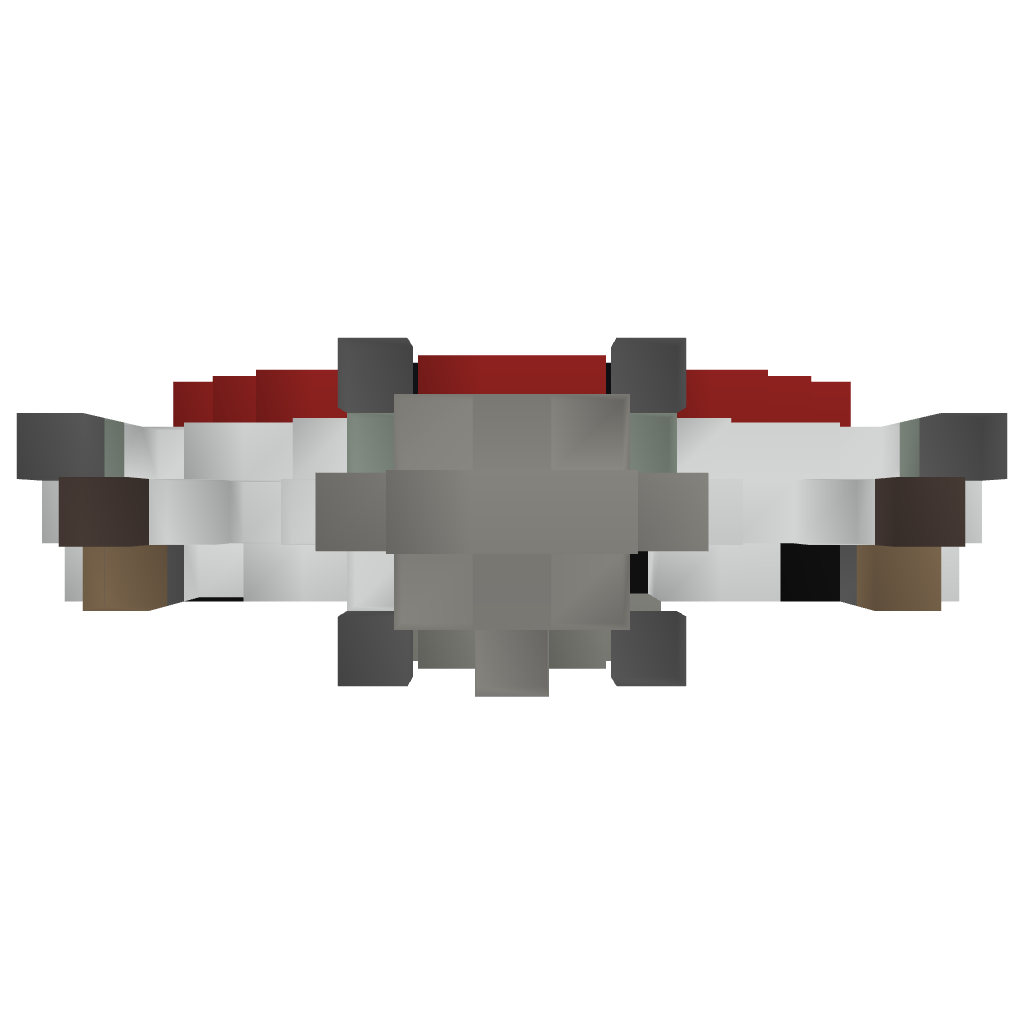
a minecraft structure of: Assault Airship - Silver Empire Warship Assault Craft